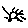
Label: sun